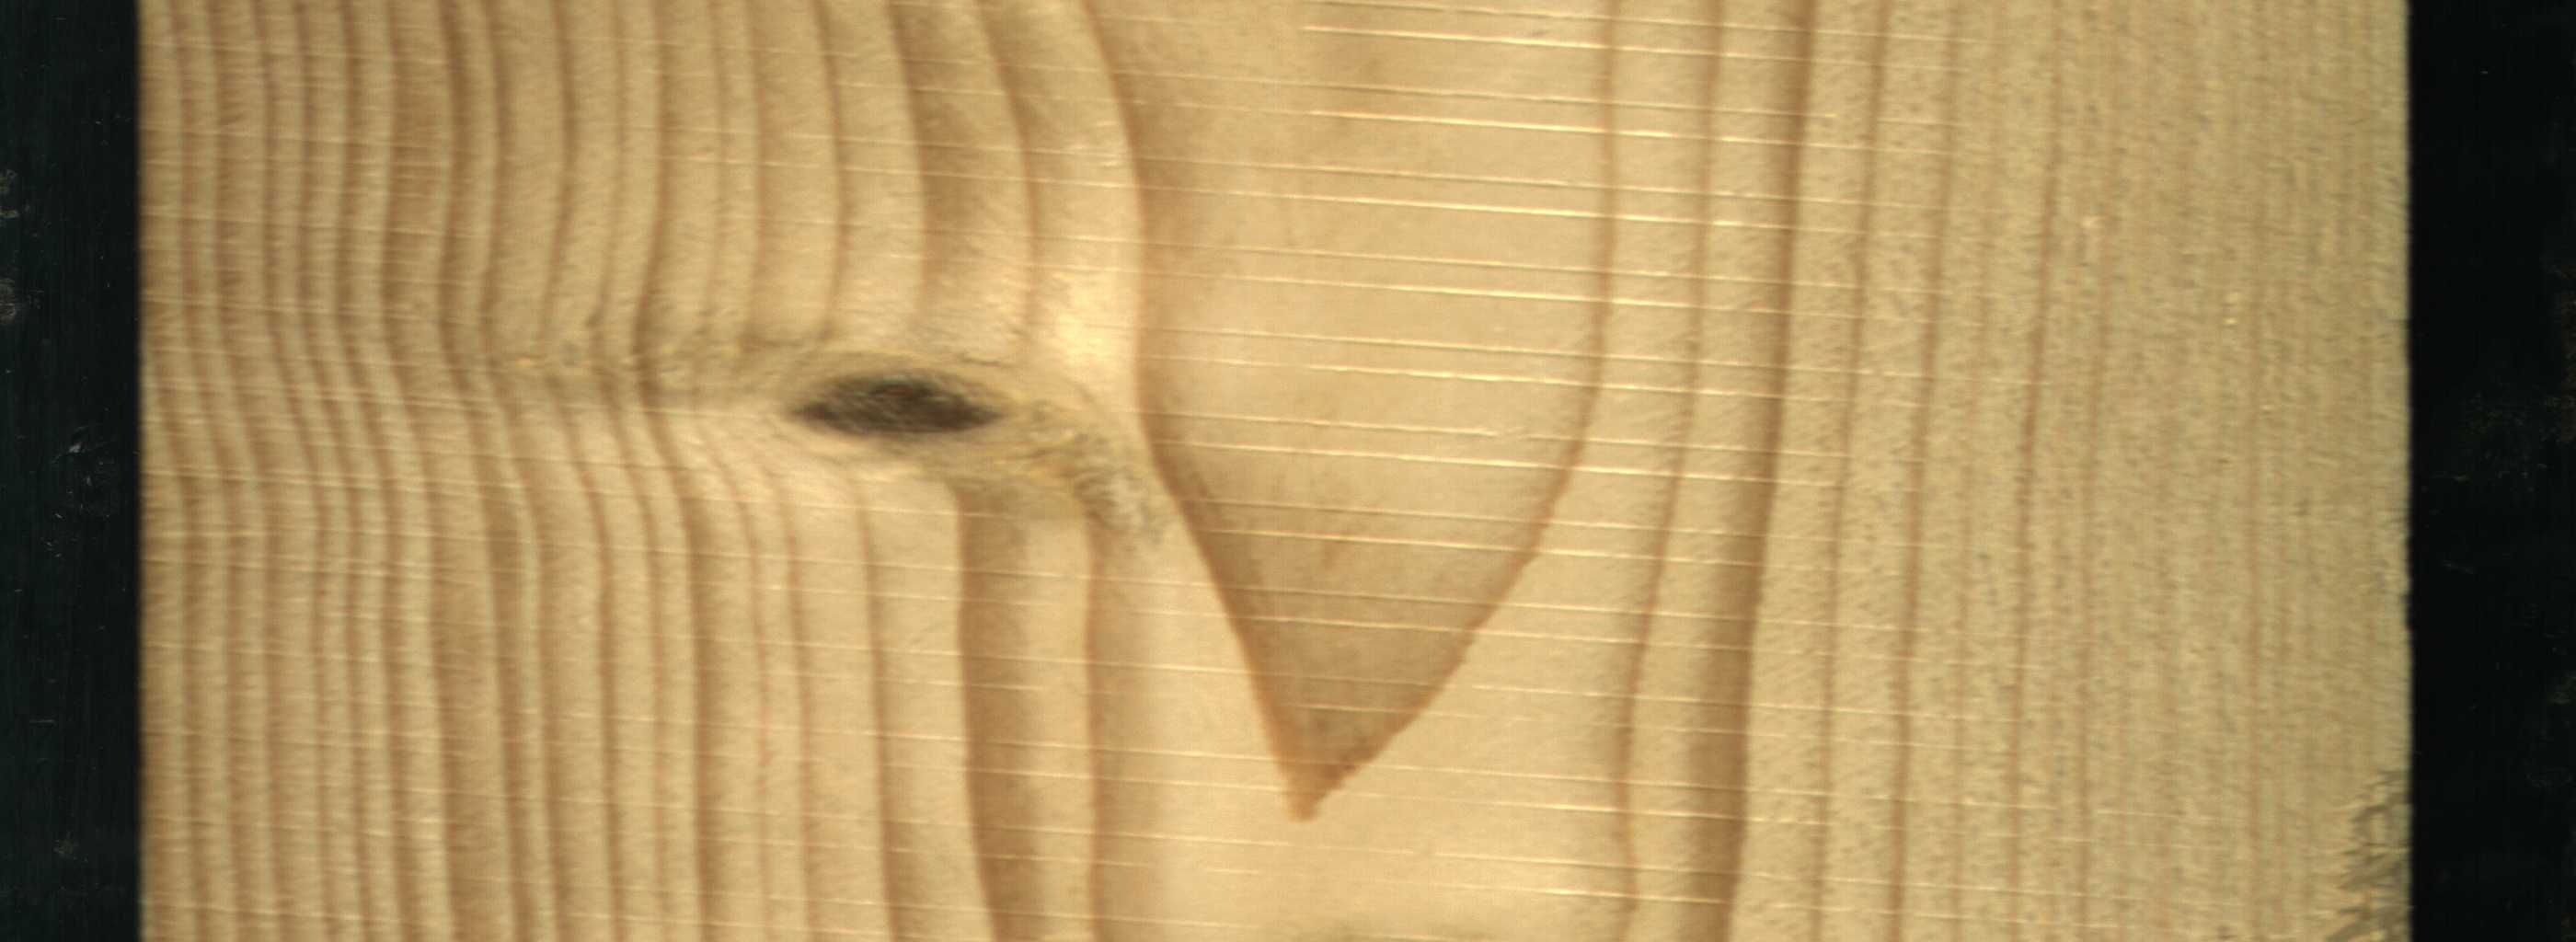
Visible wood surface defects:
Live_Knot